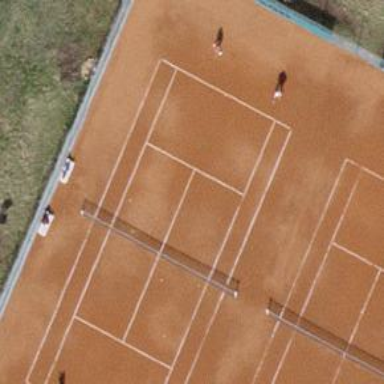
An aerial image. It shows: Tennis court in leisure pitch.